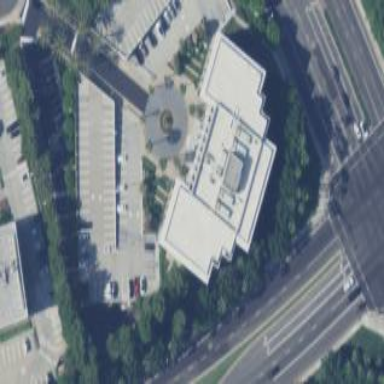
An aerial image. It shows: Commercial building that serves as bank.